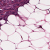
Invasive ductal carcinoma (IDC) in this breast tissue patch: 1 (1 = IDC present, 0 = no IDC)